Question: Why , but must return ? This service show correct Timestamp <URL>

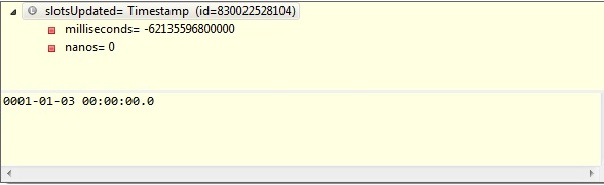
Answer: '-62135596800000' is 0001-01-03 00:00:00.0 Because <URL>.
The website you are using, uses javascript which uses extrapolated, or proleptic, Gregorian calendar for all dates. From <URL>
> ECMAScript uses an extrapolated Gregorian system to map a day number to a year number and to determine the month and date within that year.
Indeed, in javascript:
'''
new Date(-62135596800000).toUTCString()
//"Mon, 01 Jan 1 00:00:00 GMT"
'''
You can use something like this in java to gain the same results:
'''
GregorianCalendar date = new GregorianCalendar();
date.clear();
//Use Gregorian calendar for all values
date.setGregorianChange(new Date(Long.MIN_VALUE));
date.setTimeZone( TimeZone.getTimeZone("UTC"));
date.setTime(new Date(-62135596800000L));
System.out.println(
date.get(GregorianCalendar.YEAR) + "-" +
(date.get(GregorianCalendar.MONTH) + 1) + "-" +
date.get(GregorianCalendar.DAY_OF_YEAR) + " " +
date.get(GregorianCalendar.HOUR_OF_DAY) + ":" +
date.get(GregorianCalendar.MINUTE) + ":" +
date.get(GregorianCalendar.SECOND) + "." +
date.get(GregorianCalendar.MILLISECOND)
);
//Prints 1-1-1 0:0:0.0
'''
Unfortunately I don't know how to carry out the Gregorian change from 'Calendar' to 'Date' objects, so I am doing the formatting directly from the calendar object. If I just did
'formatter.format(date.getTime())' it would lose the Gregorian change setting and show 3rd day again.
The Julian date is 2 days ahead because according to <URL>,
Julian is ahead of proleptic Gregorian by 2 days from 1 BC to 100 AD.
---
Btw, I recommend using <URL> defaults to pure Gregorian:
'''
DateTime dt = new DateTime(-62135596800000L, DateTimeZone.UTC);
System.out.println(dt.toString());
//0001-01-01T00:00:00.000Z
'''